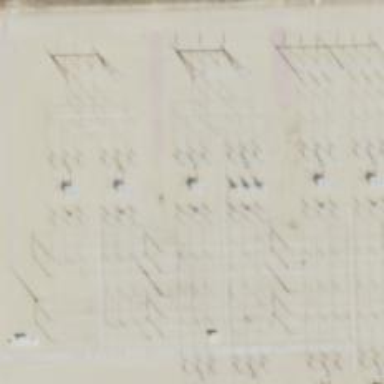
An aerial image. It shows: Switch used for power control.